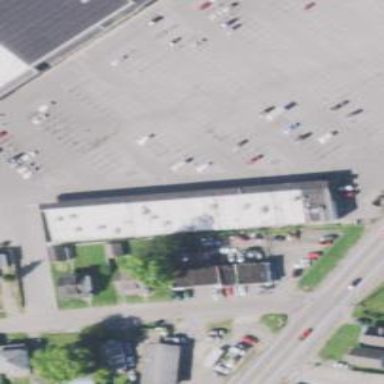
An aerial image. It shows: Supermarket.